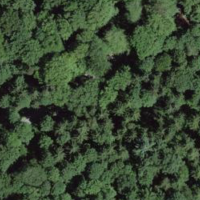
EUNIS habitat code: 44
Species observed at this site:
Prunella vulgaris
Lamium galeobdolon